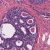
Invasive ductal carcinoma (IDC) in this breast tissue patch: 0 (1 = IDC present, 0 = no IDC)